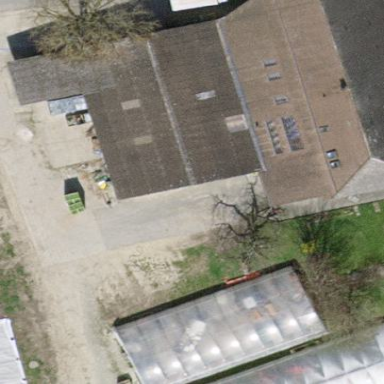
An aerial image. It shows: Rural barn.